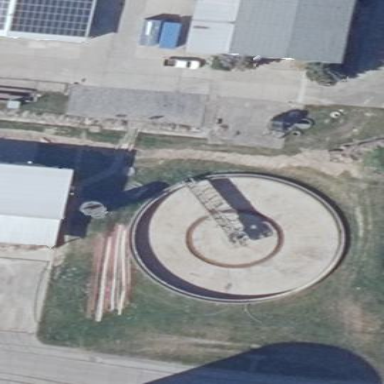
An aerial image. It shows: Building identified as silo.